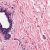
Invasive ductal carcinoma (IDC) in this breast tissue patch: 0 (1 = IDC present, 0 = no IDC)